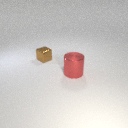
small brown metal cube behind large red metal cylinder